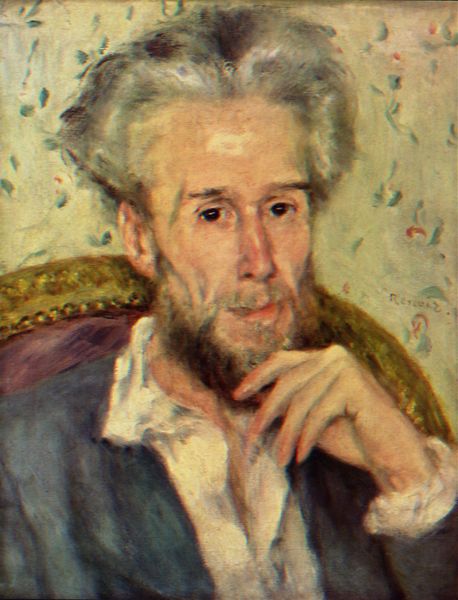
Titel: Porträt des Victor Chocquet
Künstler: Pierre Auguste Renoir
Standort: Winterthur
Institution: Sammlung Oskar Reinhart am Römerholz
Schlagwörter: blau, gemälde, hand, haut, mann, weiß, cezanne, gelb, impressionismus, ocker, sitzen, blumen, braun, finger, frankreich, frau, frisur, grau, haar, hell, hintergrund, holz, licht, mund, nase, ohr, orange, profil, renoir, schwarz, stirn, stuhl, zimmer, blick, blüten, beige, expressionismus, malerei, muster, rock, alt, anzug, bart, hemd, jacke, wand, augen, falten, gesicht, kragen, vollbart, bild, bildnis, hals, portrait, porträt, rückenlehne, pastos, auge, gold, haare, pose, sessel, sitzend, frontal, kinn, lippen, poträt, scheitel, wangen, lehne, moderne, violett, polster, tapete, dichter, schmal, brauen, glanz, pupillen, starr, stuhllehne, allein, nachdenklich, nägel, denkend, denkerpose, nachdenken, jackett, revers, selbstporträt, jacket, dünn, zierlich, courbet, lovis corinth, offen, krank, denken, künstler, hohe stirn, selbstbildnis, denker, manschette, trost, selbstportrait, eingefallen, halbprofil, geblümt, schmales gesicht, goldrand, weißer kragen, el greco, schiele, feingliedrig, strähnen, offenes hemd, graue haare, grauhaarig, friseur, grübeln, polsternägel, grübel, starren, knopflos, batr, glänzende stirn, knopfaugen, mann portrait, autoprtrait, taoete, haare grau